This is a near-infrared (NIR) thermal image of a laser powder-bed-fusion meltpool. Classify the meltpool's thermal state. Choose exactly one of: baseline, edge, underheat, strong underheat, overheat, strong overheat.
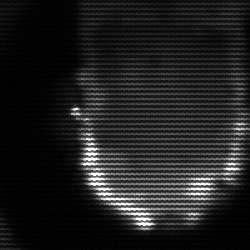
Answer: baseline